Interaction volume radius: 5 \u00c5
Interaction volume height: 10 \u00c5
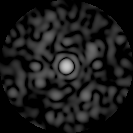
Disorder parameter: 0.8297